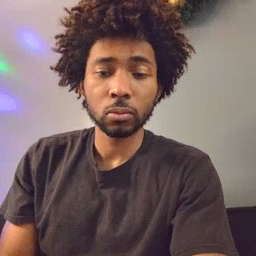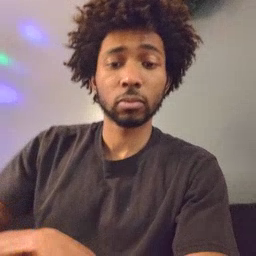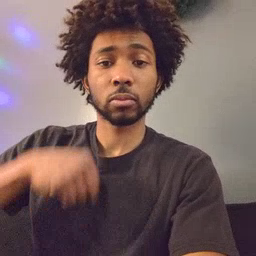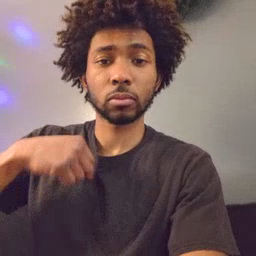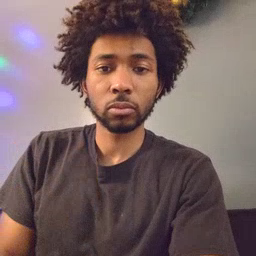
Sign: zipper